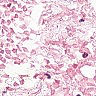
Metastatic tissue present: no